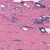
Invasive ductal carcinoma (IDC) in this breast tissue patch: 1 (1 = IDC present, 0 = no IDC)